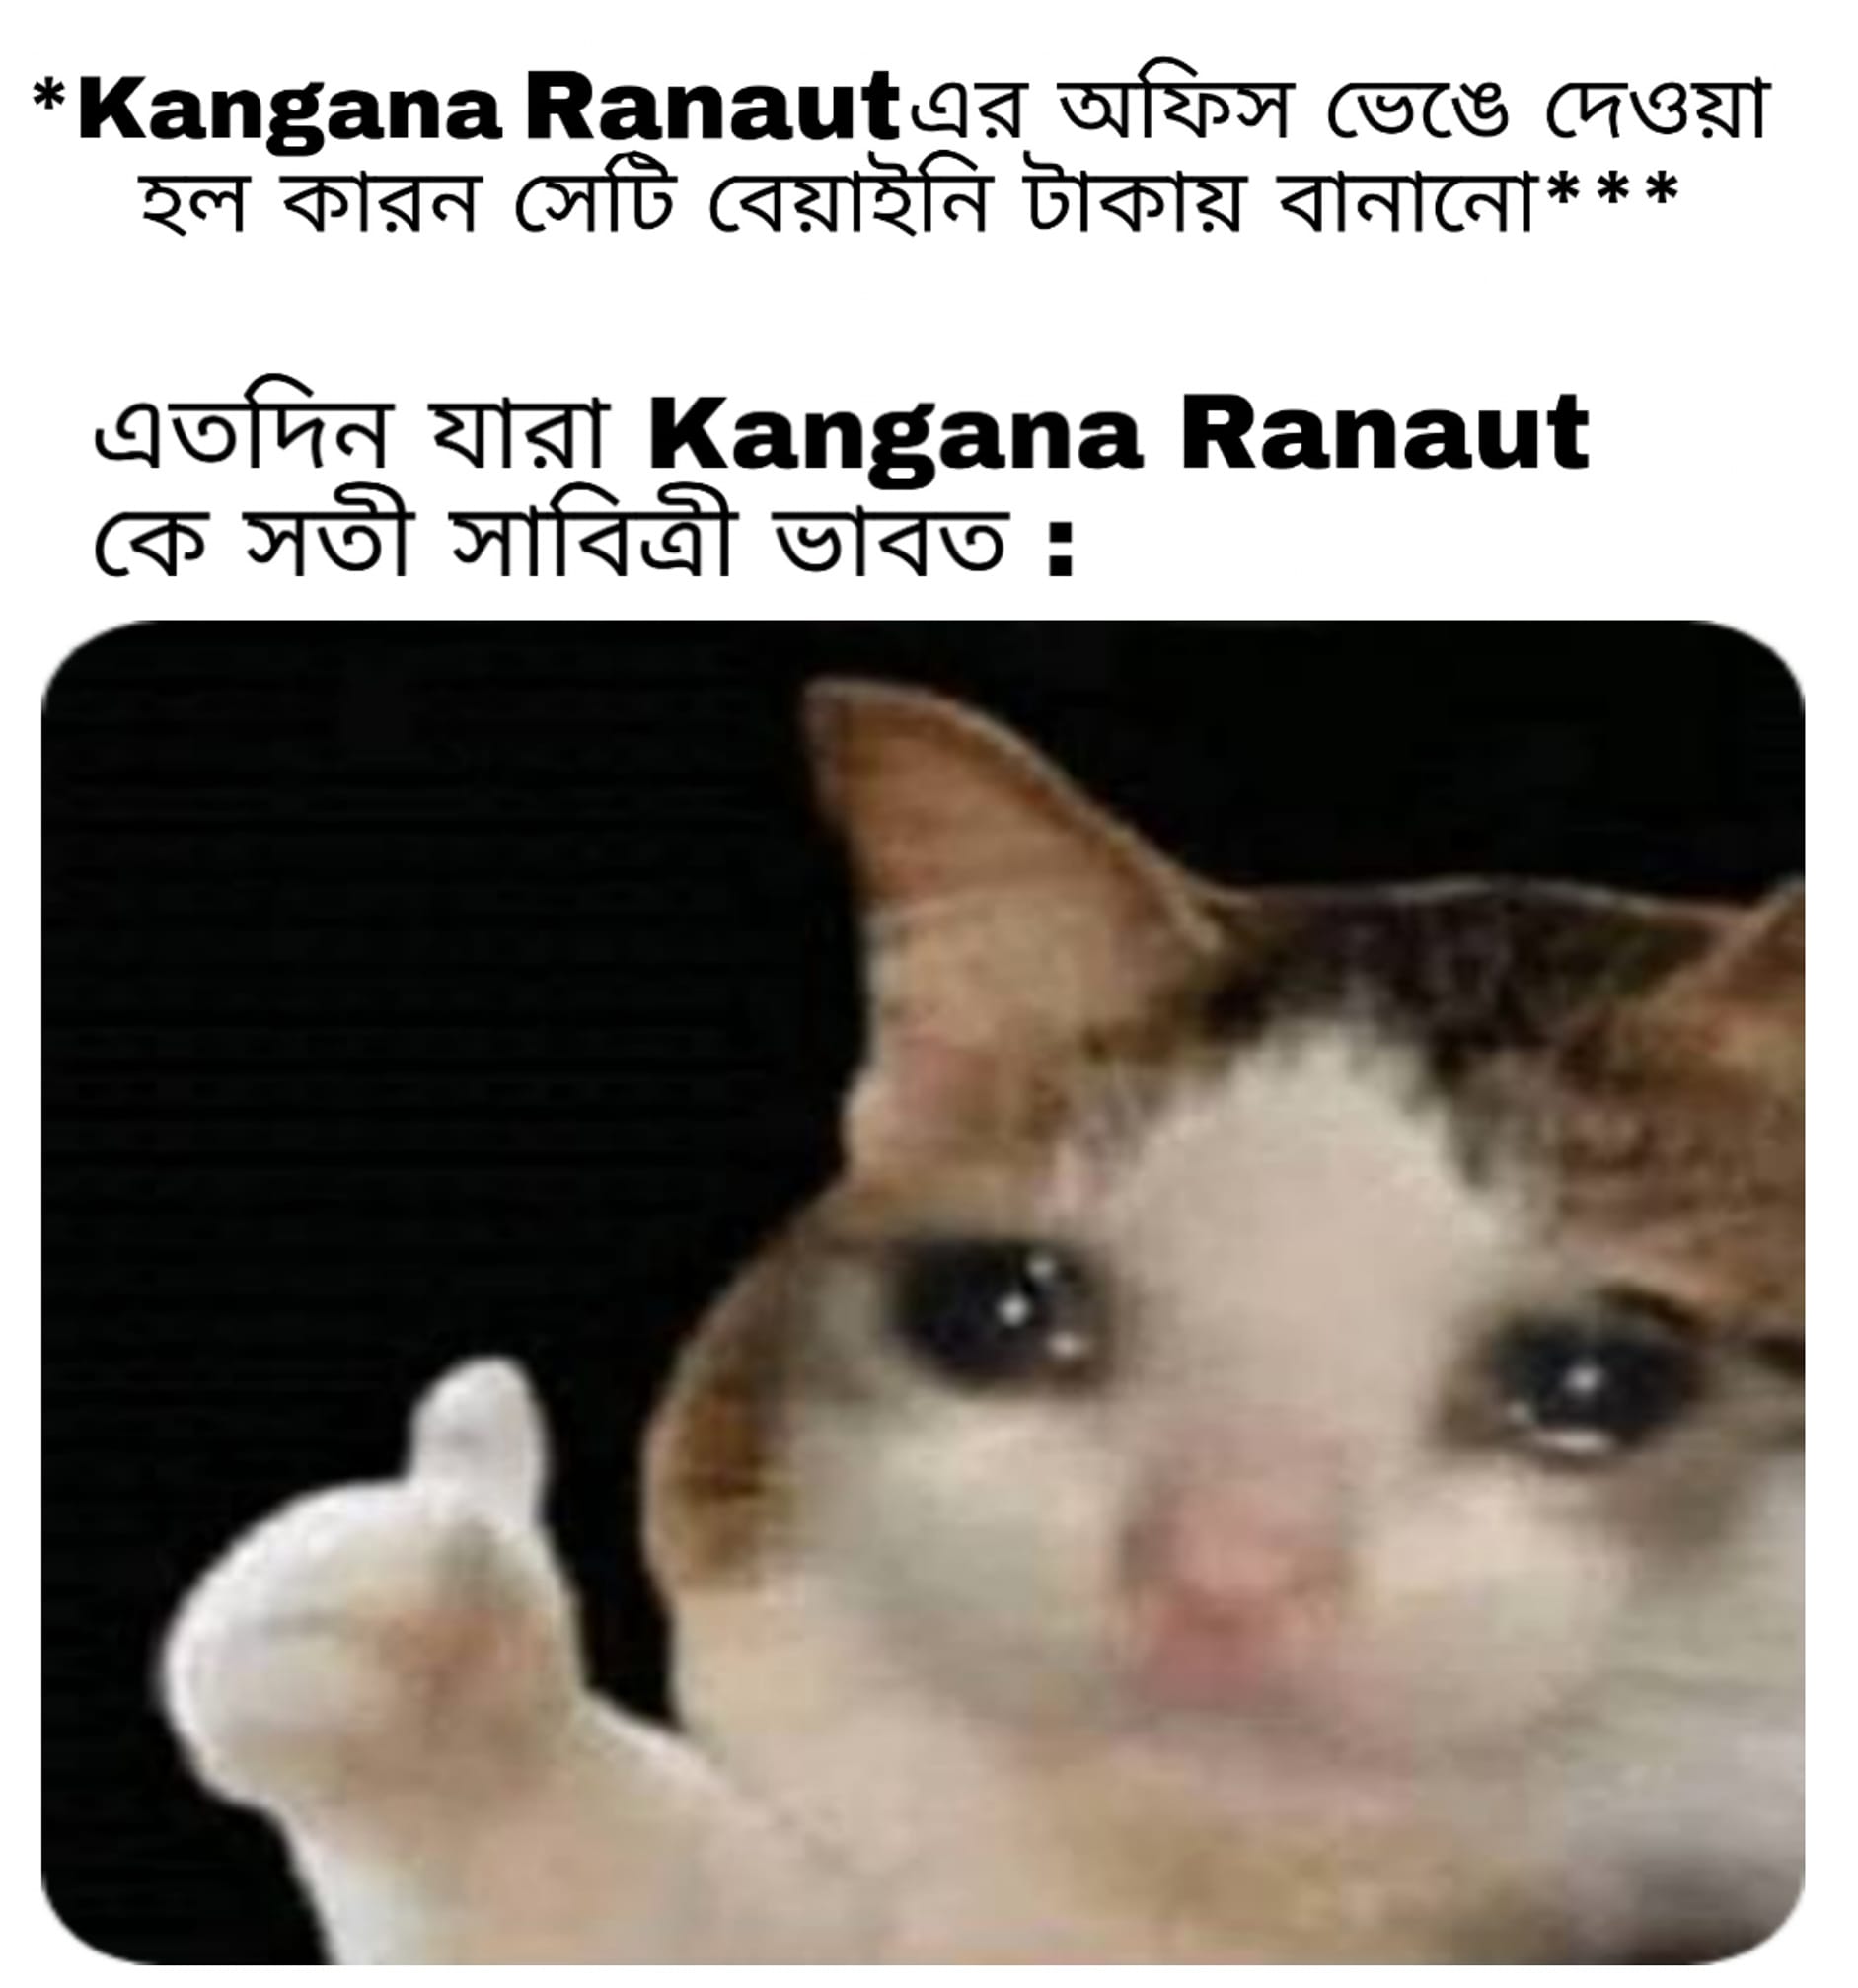
Caption: * Kangana Ranaut   এর অফিস ভেঙে দেওয়া হল কারন সেটি বেয়াইনি টাকায় বানানো ***    এতদিন যারা Kangana Ranaut কে সতী সাবিত্রী ভাবত
Label: hate